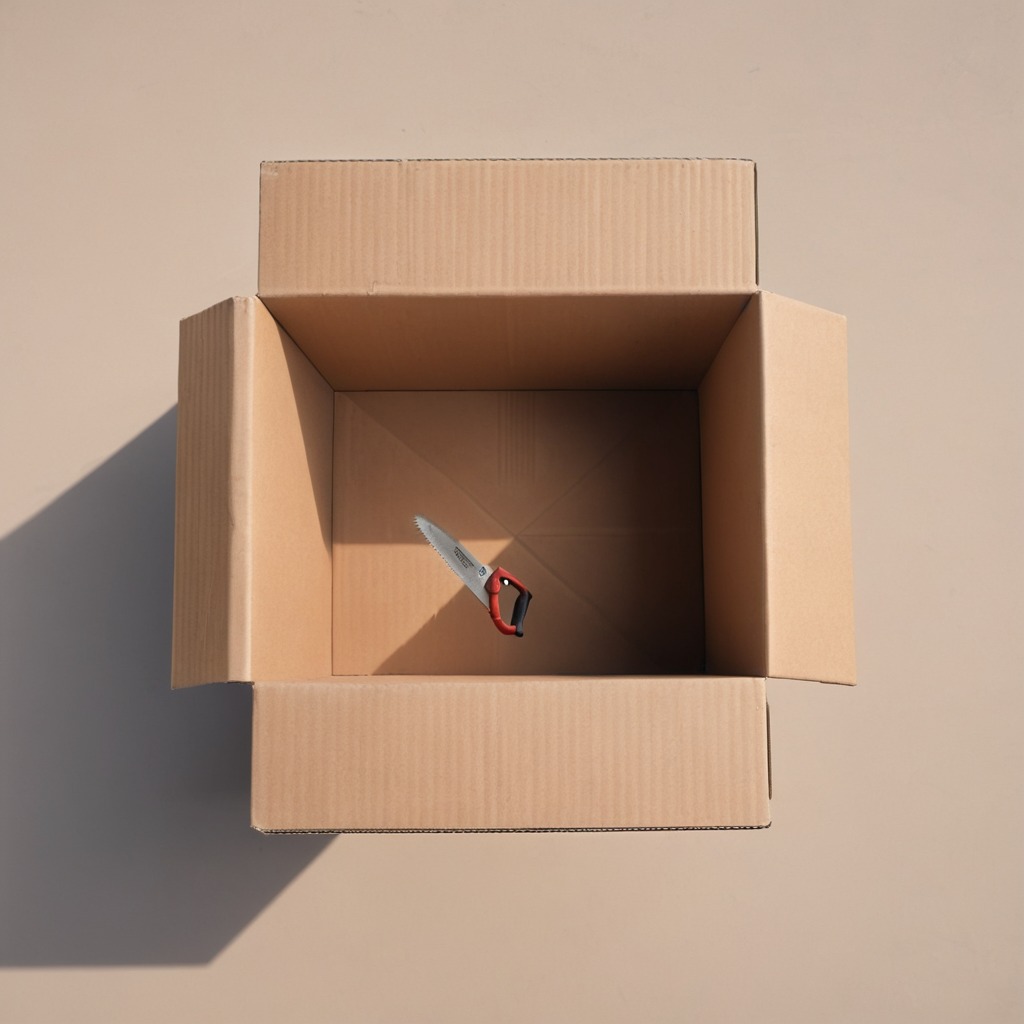
A handheld metal saw is lying on a clean dry cardboard box surface in an outdoor workshop during daytime bright natural light soft shadows slightly creased but